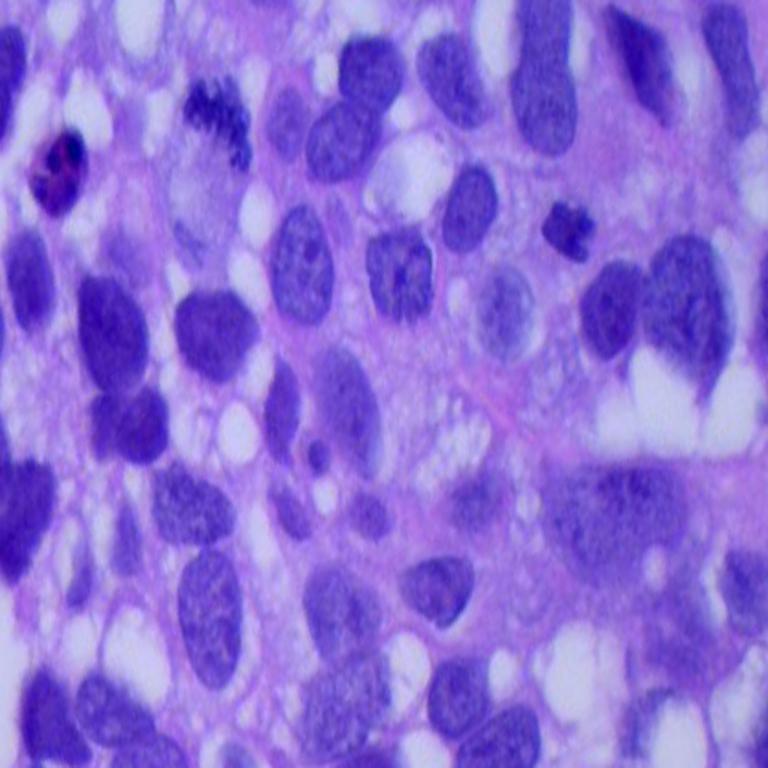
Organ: lung
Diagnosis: squamous carcinomas